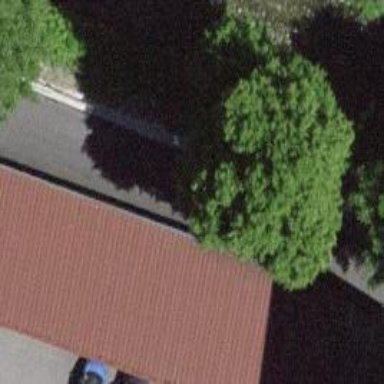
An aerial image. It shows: Garage.